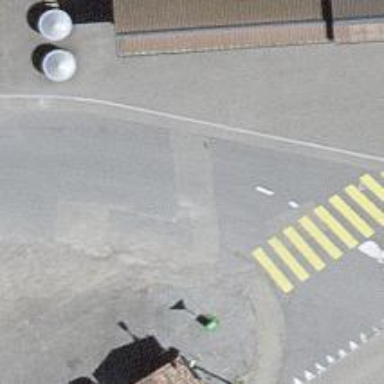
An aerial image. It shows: Bus stop with designated public transport stop position.